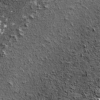
Label: not_dusty